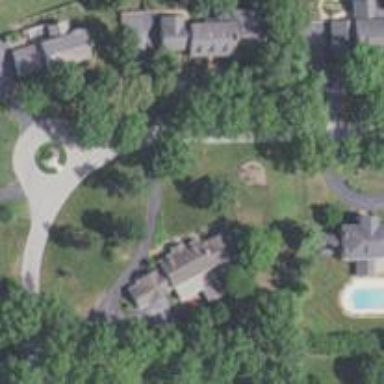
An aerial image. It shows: Driveway leading to service road.